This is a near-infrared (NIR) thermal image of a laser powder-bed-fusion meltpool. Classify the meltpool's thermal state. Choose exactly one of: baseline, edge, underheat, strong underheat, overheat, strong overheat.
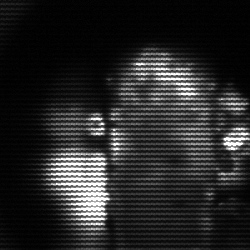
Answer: strong underheat